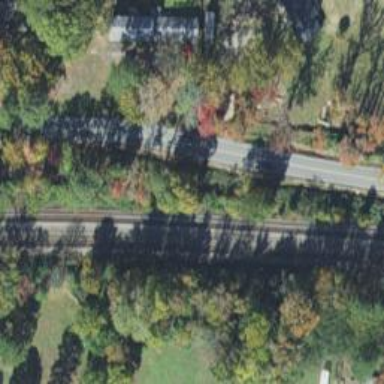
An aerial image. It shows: Railway track.